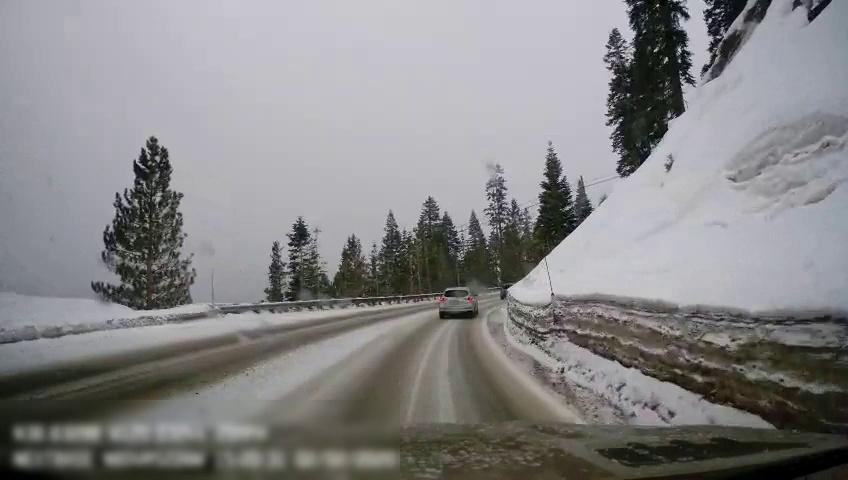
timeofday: Day
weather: Snowy
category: Drivable Space
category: Vehicles | SUV
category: Vehicles | Car